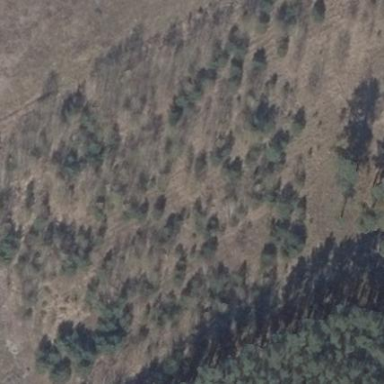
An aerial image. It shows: Patch of scrub vegetation.